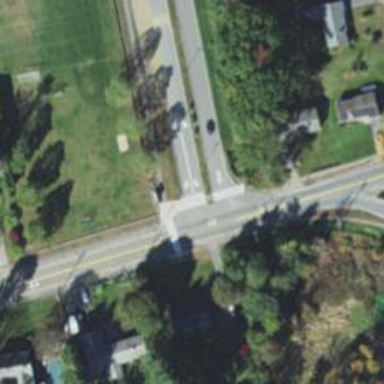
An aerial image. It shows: Road with stop sign.